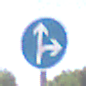
Verkehrszeichen: VorgeschriebeneFahrtrichtungGeradeausOderRechts
Umgebung: Outdoor, RoadRail
Tageszeit: Midday
Wetter: Clear
Licht: Natural
Jahreszeit: NotSpecified
Kontrast: HighContrast